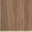
Piece: xx